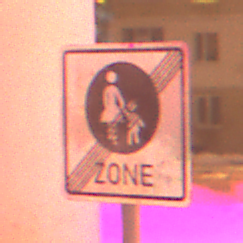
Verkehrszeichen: EndeFussgaengerzone
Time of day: Night
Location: Outdoor (Urban)
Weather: Overcast
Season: Winter
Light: Artificial